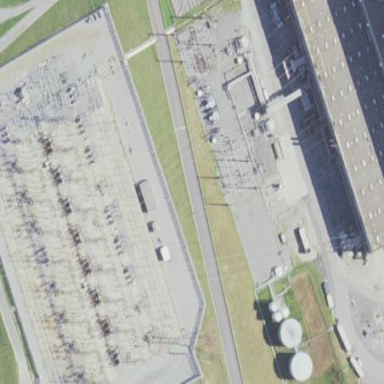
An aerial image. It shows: Fenced power substation at the transmission level.